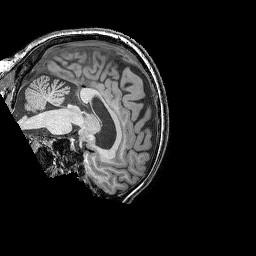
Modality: T1w
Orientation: sagittal
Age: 49
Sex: male
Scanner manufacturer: siemens
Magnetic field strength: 3 T
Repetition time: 2.25 s
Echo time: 0.00411 s